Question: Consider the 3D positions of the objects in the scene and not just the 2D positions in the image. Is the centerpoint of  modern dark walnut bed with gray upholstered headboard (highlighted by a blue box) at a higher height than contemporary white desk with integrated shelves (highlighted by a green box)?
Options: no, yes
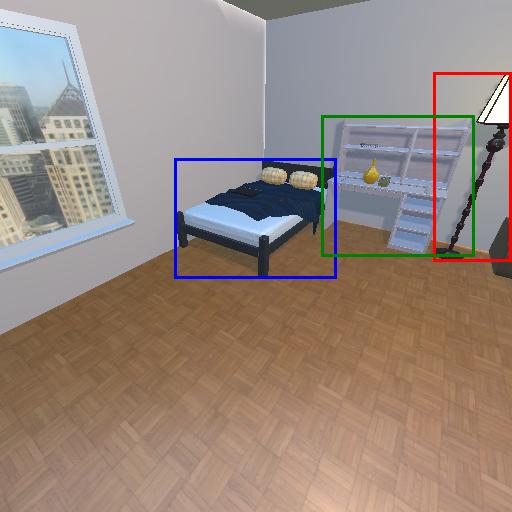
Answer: no